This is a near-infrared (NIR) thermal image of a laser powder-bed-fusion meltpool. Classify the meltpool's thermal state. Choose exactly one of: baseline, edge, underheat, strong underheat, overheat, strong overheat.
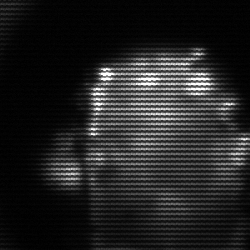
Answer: baseline